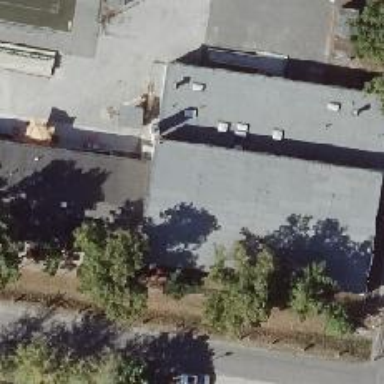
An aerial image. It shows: Pub.